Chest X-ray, PA view. Patient: 20 years old, sex F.
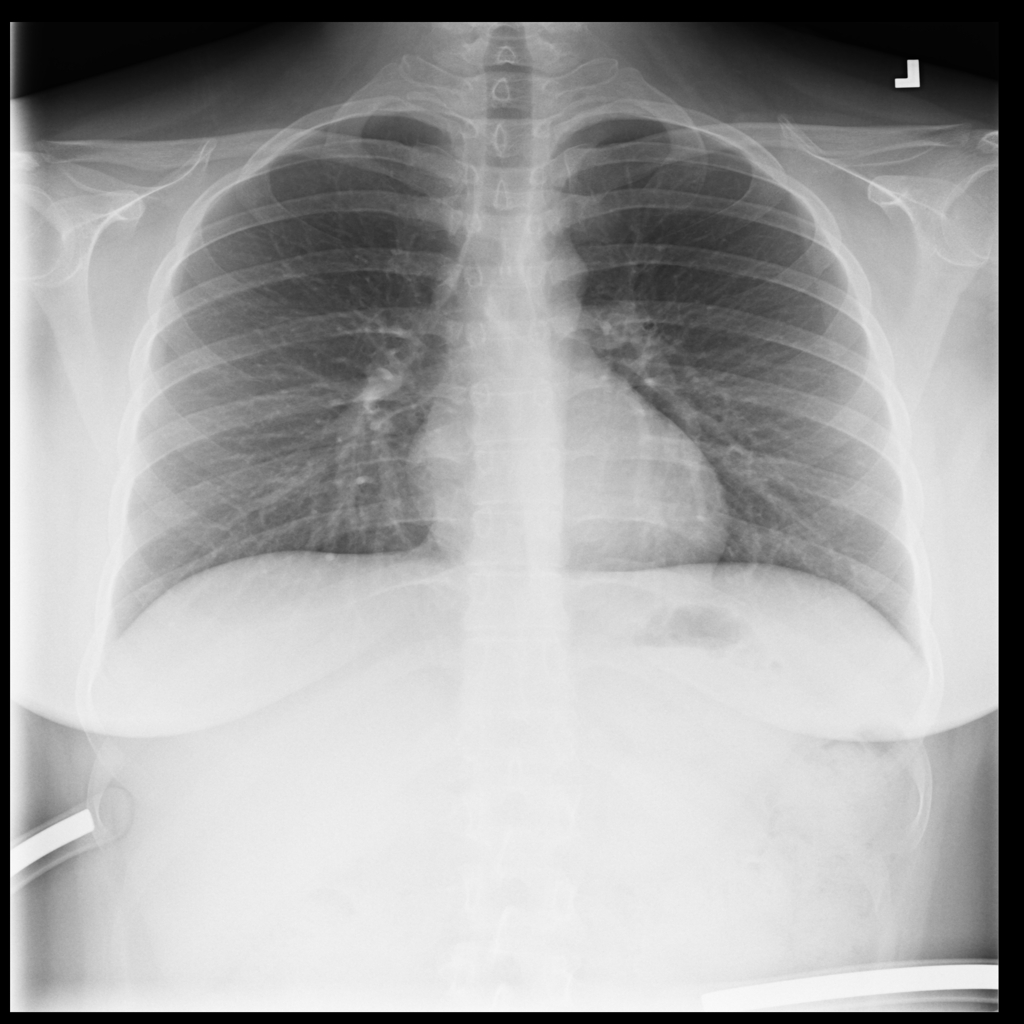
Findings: No Finding